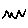
Label: zigzag